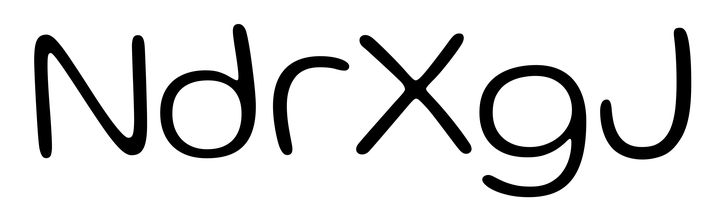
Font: Gluten_ExtraLight